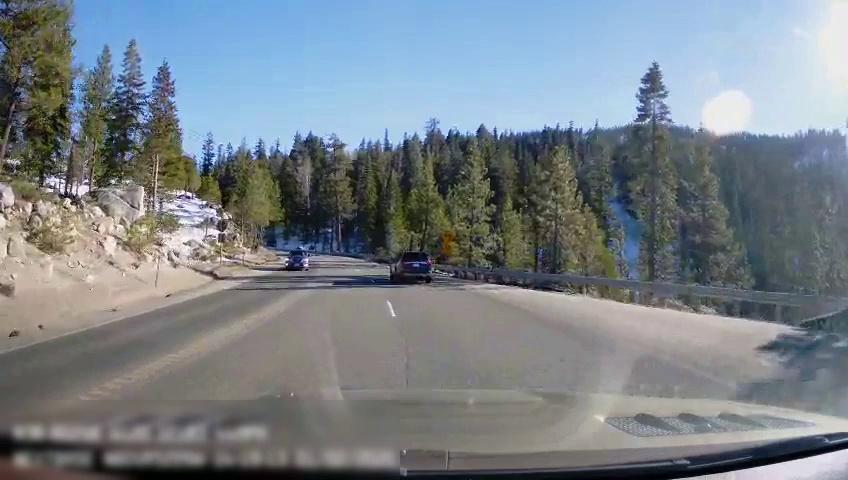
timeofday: Day
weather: Sunny
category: Drivable Space
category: Vehicles | SUV
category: Vehicles | SUV
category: Lanes | Current Lane